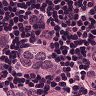
Metastatic tissue present: yes